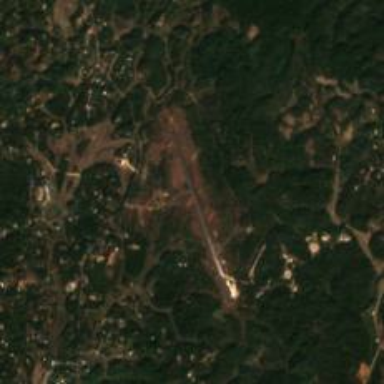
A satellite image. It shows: Runway at airport.